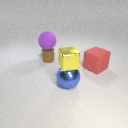
large red rubber cube in front of small brown rubber cylinder